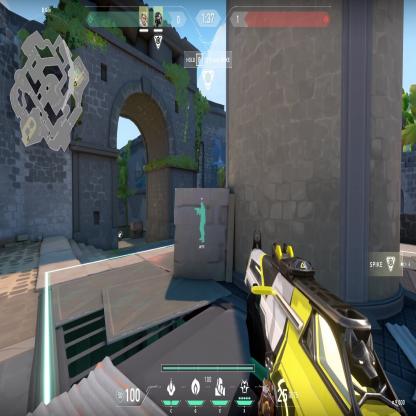
Label: teammate